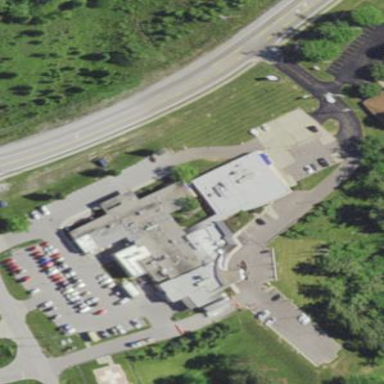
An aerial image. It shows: Healthcare facility identified as hospital.